Question: Trying to change the aspect ratio of this plot so that its twice as long as it is tall, here is the code
'''
plot(X,vw,
ylab= "Stress (MPa)",
xlab= "Strain (mm)")
title("Veronda-Westmann")
lines(X,s,col="red")
legend(x=0, y=17, c("Veronda-Westmann", "Experimental"),cex=.8,col=c("black","red"),pch=c(1,NA),lty=c(NA,1))
'''

I used code to try and specify height and width, but this didtn appear to work. New to R so really sorry if this is a stupid Q
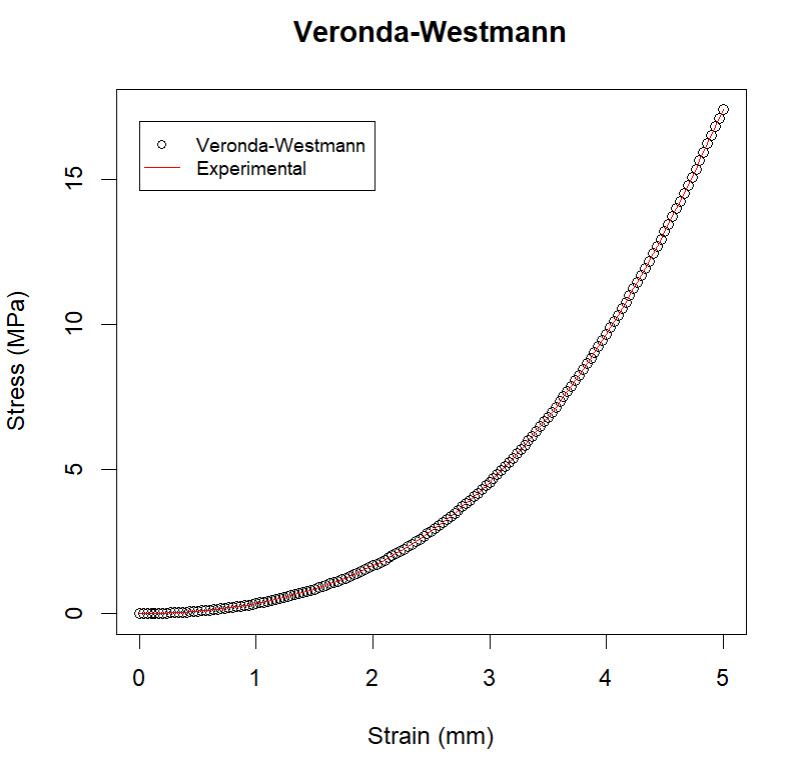
Answer: Are you looking to export this figure? If so, you can simply specify this on export:
'''
x <- seq(0,5, 0.1)
y <- seq(0,15, 0.3)
'''
### Plot 1: native aspect ratio
'''
png("test.png") # or pdf, etc
plot(x, y)
dev.off()
'''
<URL>
### Plot 2: twice as wide:
'''
png("test2.png", width = 1000, height = 500) # random dimensions
plot(x, y)
dev.off()
'''
<URL>